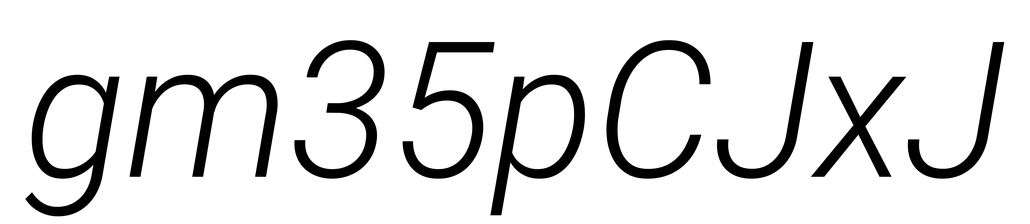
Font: Roboto-Italic_Light_Italic